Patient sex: M
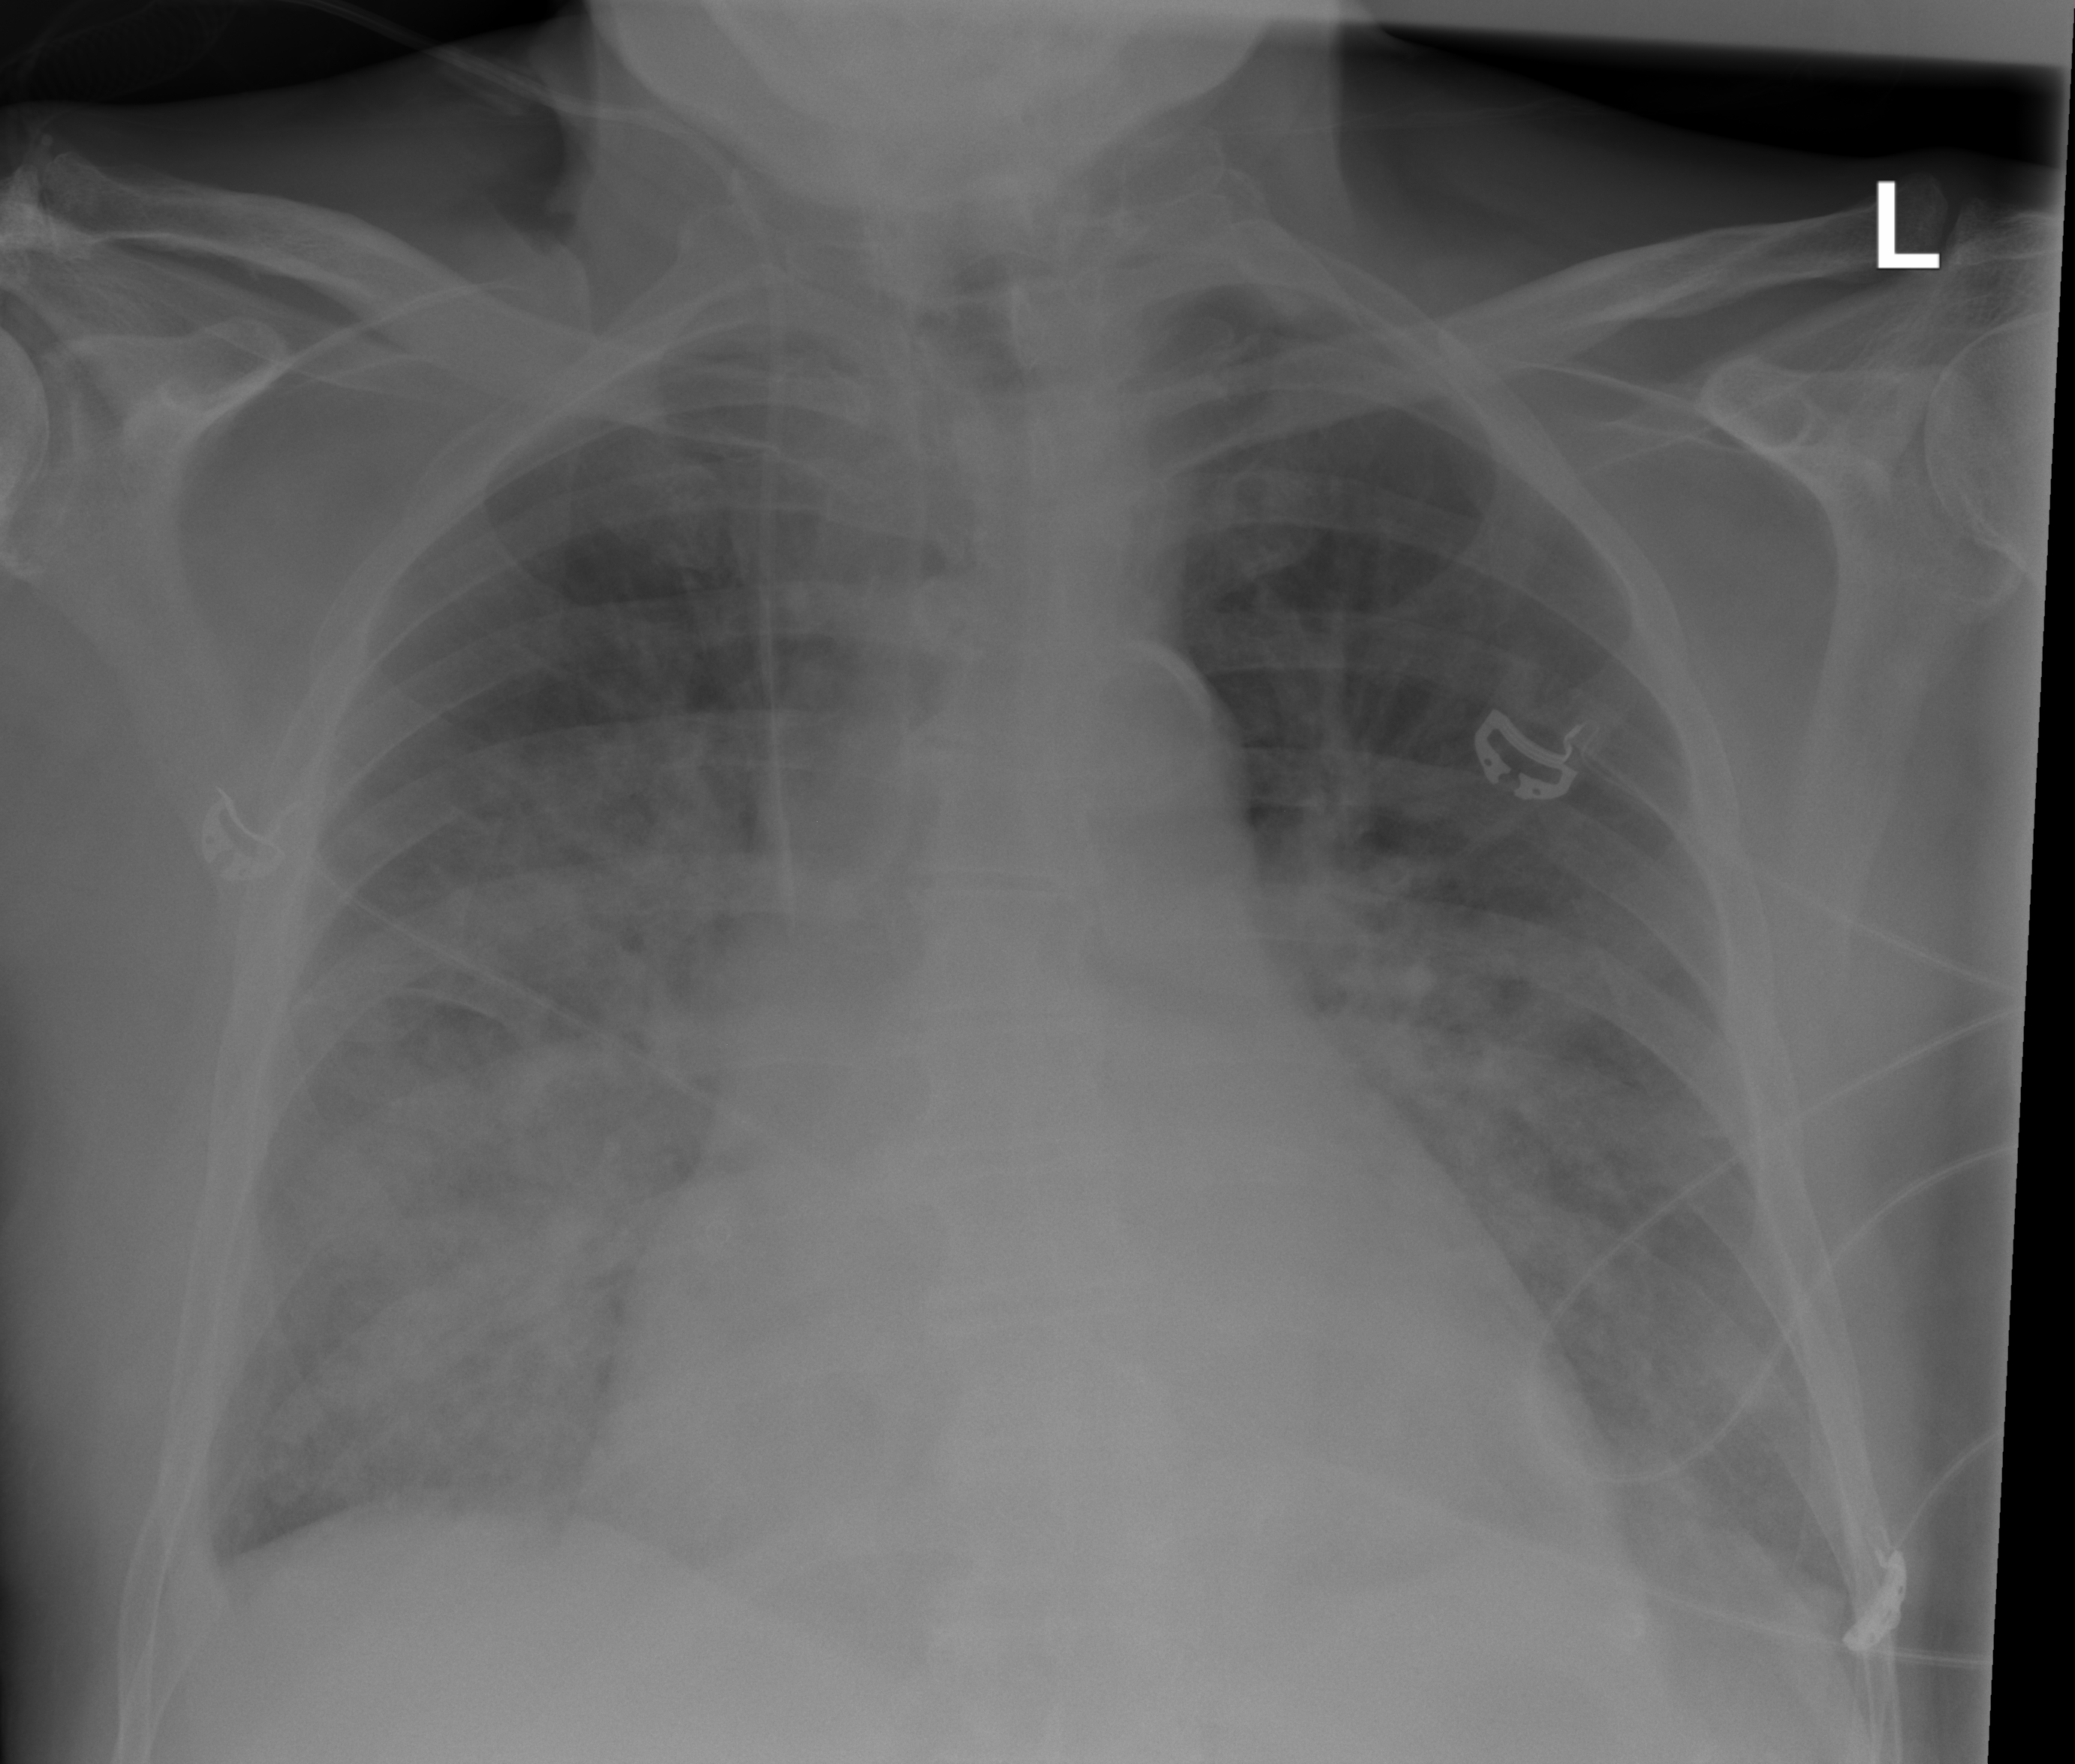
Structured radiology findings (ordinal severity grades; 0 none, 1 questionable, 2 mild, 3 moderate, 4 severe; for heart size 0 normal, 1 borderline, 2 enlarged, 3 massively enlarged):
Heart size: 2
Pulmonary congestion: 2
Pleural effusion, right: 2
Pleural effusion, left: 2
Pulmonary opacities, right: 3
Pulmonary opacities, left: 3
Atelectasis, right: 2
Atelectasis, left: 2